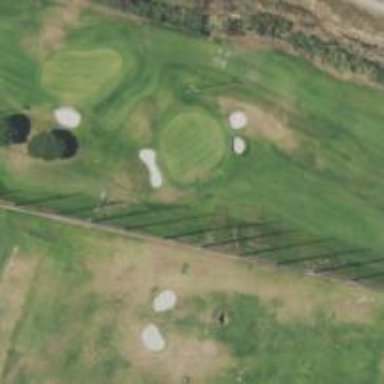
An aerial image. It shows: View of golf hole.